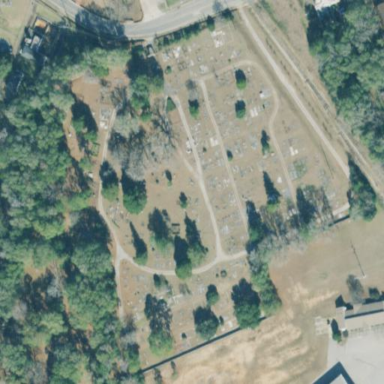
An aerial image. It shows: Cemetery.